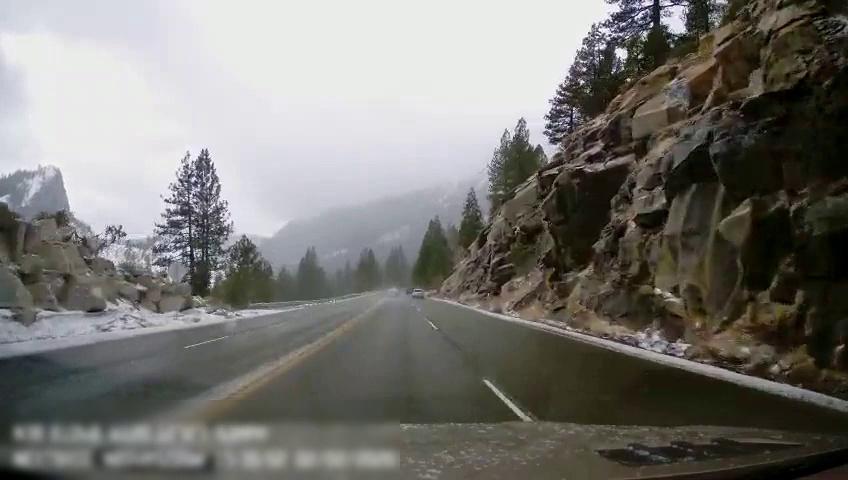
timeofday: Day
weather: Snowy
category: Drivable Space
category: Vehicles | SUV
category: Vehicles | SUV
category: Lanes | Current Lane
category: Lanes | Opposite Lane
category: Lanes | Current Lane
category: Lanes | Current Lane